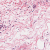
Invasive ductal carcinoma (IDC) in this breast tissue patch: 0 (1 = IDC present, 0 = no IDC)